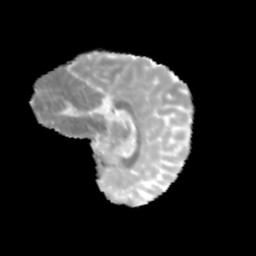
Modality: MD
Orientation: sagittal
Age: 13
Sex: female
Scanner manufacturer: siemens
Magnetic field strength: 3 T
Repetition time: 3.8 s
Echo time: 0.07 s